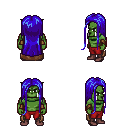
a pixel art fantasy rpg character, male body template, orc, green skin, brown cape, red pants, blue extra-long hairstyle, cloth bracers, maroon shoes, four views (front, back, left, right), 2x2 character sprite sheet, small pixel art, hard edges, no anti-aliasing